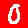
Digit: 0